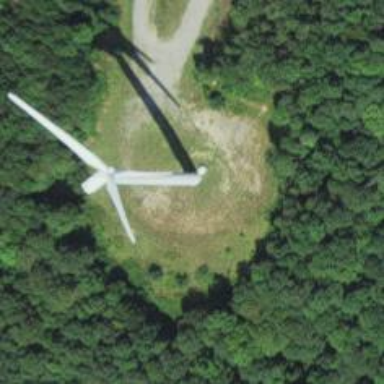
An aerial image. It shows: Wind generator using wind turbines of horizontal axis.